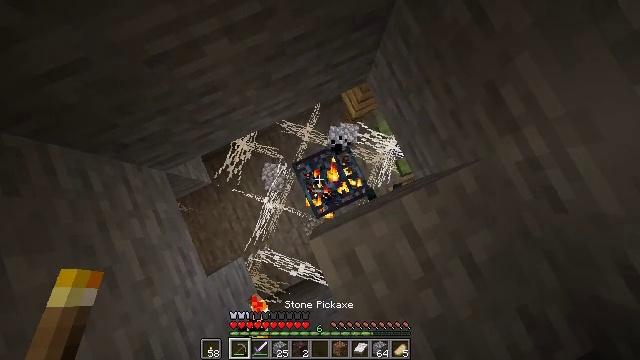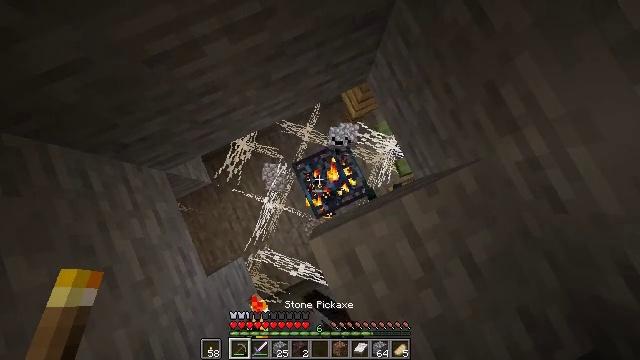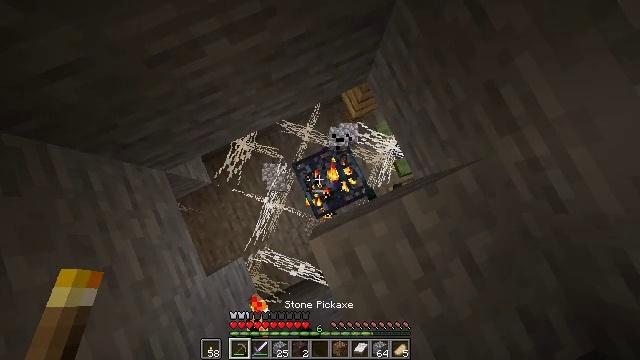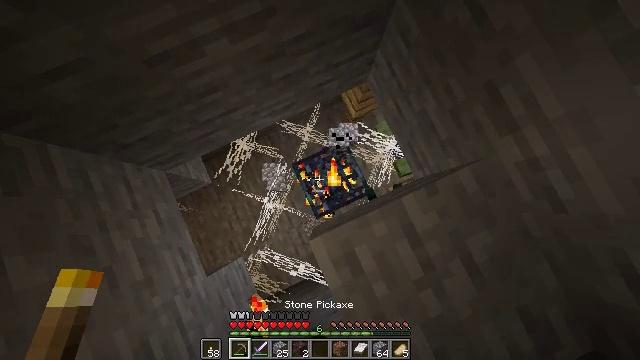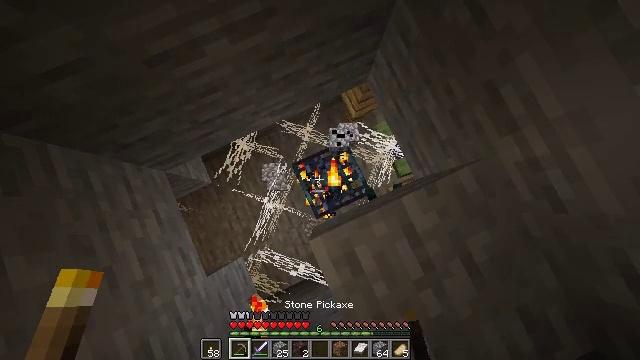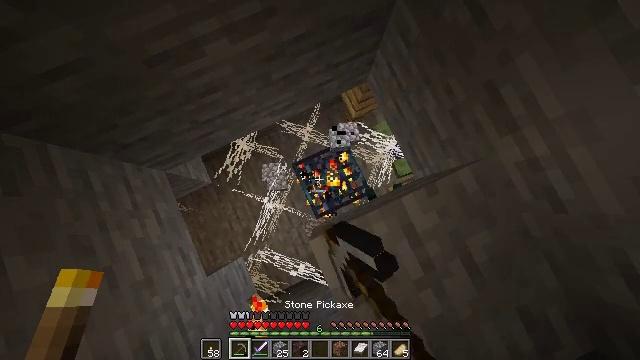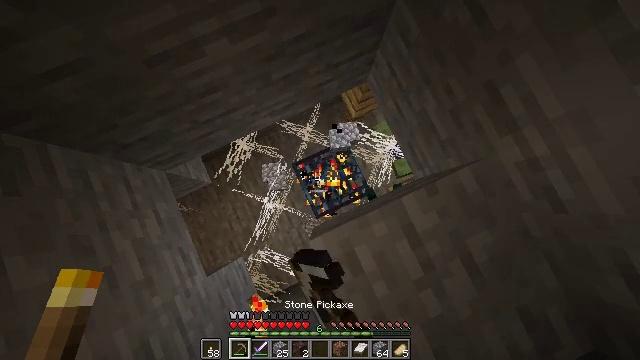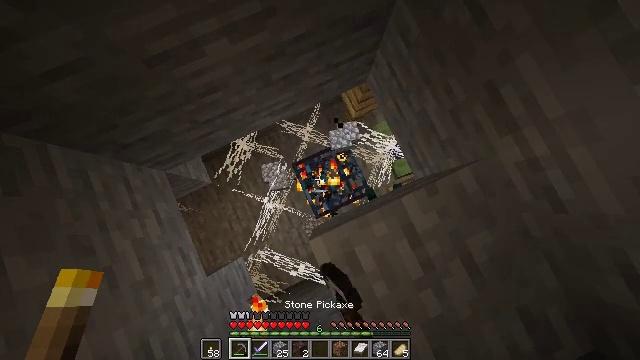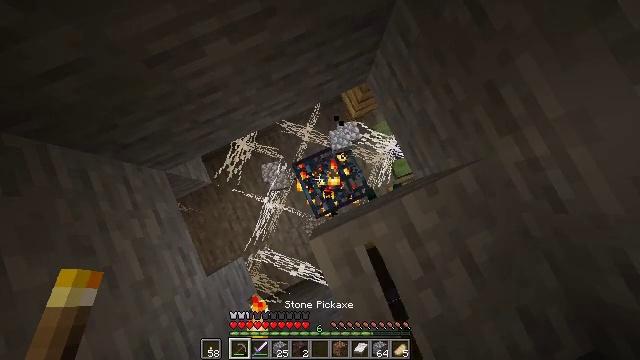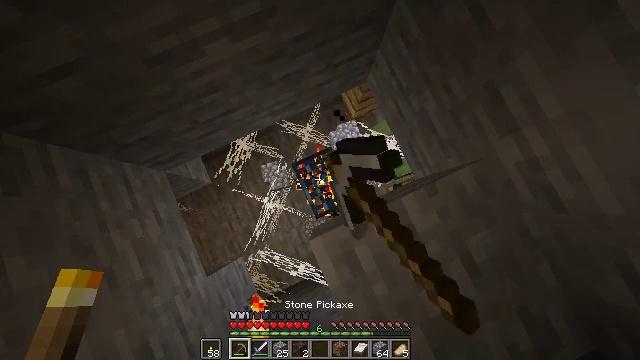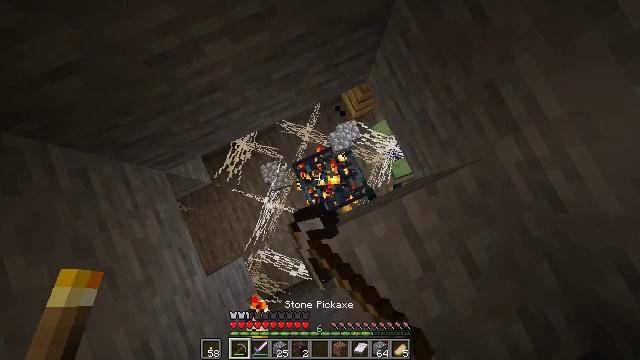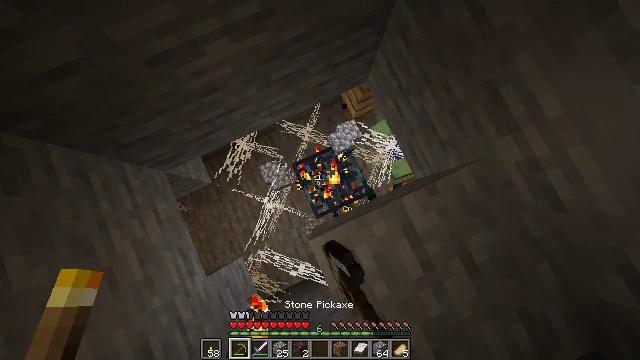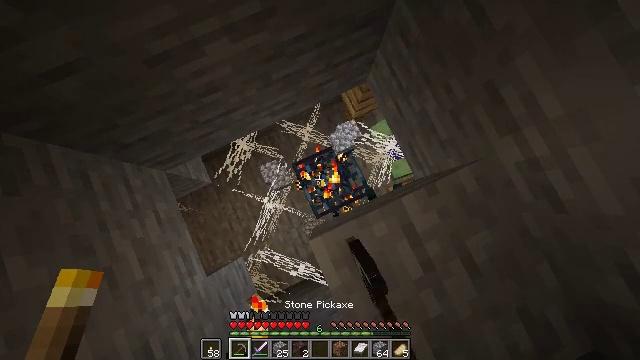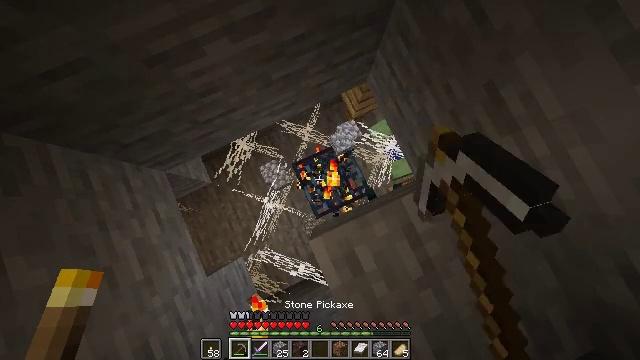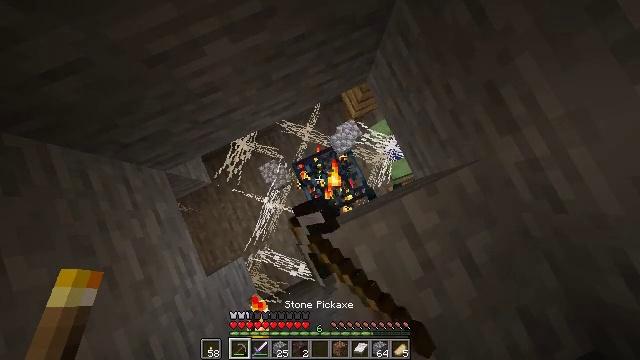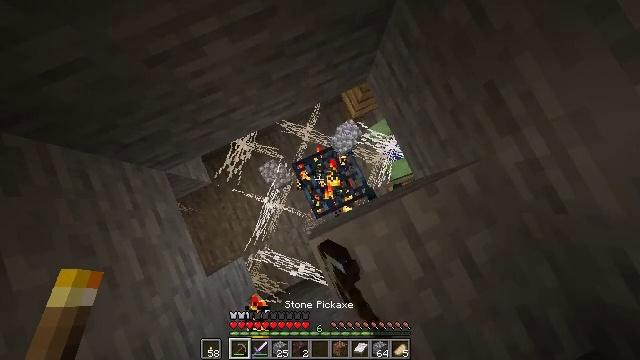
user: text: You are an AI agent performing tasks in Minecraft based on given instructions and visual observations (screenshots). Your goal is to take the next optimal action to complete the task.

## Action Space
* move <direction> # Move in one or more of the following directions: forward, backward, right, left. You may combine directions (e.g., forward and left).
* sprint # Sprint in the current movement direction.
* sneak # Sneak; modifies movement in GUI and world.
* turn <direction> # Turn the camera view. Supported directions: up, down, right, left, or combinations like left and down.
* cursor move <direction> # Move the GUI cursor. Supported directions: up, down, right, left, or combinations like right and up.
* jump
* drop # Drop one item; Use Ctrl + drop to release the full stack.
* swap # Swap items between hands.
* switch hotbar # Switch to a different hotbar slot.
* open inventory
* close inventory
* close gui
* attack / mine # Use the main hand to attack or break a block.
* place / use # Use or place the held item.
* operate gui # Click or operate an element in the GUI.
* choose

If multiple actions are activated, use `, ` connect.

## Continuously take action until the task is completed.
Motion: motion action
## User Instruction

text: Stop mobs spawning by breaking the spawner.
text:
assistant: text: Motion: sneak, attack / mine
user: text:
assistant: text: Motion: sneak, attack / mine
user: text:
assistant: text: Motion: sneak, attack / mine
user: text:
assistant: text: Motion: sneak, attack / mine
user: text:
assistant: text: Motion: sneak, attack / mine
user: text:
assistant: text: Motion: sneak, attack / mine
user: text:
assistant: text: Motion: sneak, attack / mine
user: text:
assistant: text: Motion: sneak, attack / mine
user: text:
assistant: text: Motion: sneak, attack / mine
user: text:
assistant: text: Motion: sneak, attack / mine
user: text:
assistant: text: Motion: sneak, attack / mine
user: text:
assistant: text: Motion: sneak, attack / mine
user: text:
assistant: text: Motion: sneak, attack / mine
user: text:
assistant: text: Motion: sneak, attack / mine
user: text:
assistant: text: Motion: sneak, attack / mine
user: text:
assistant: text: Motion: sneak, attack / mine
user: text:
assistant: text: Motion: sneak, attack / mine
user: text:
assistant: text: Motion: sneak, attack / mine
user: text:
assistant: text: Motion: sneak, attack / mine
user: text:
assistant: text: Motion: sneak, attack / mine
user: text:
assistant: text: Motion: sneak, attack / mine
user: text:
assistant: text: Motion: sneak, attack / mine
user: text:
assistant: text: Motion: sneak, attack / mine
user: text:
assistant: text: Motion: sneak, attack / mine
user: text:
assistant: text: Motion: sneak, attack / mine
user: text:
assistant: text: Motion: sneak, attack / mine
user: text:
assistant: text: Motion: sneak, attack / mine
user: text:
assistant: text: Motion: sneak, attack / mine
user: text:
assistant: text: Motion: sneak, attack / mine
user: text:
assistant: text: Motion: sneak, attack / mine